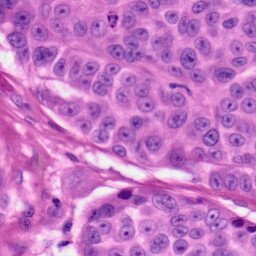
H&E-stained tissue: Skin